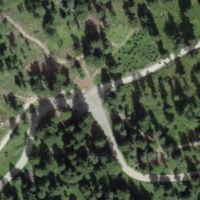
EUNIS habitat code: 43
Species observed at this site:
Nucifraga caryocatactes
Prunus padus